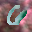
Label: 6